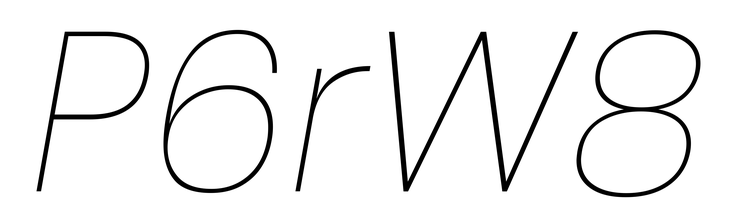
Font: Poppins-ThinItalic